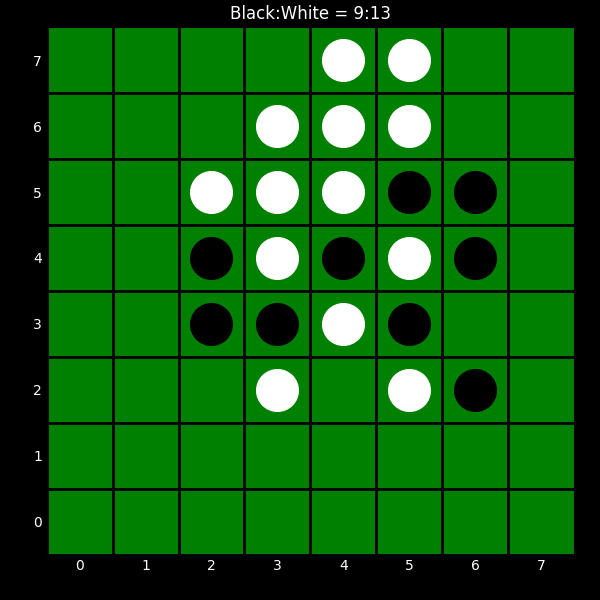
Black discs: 9
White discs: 13